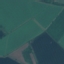
Land use / land cover class: AnnualCrop